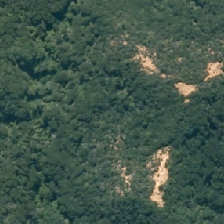
Land cover: broadleaved_indigenous_hardwood